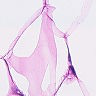
Metastatic tissue present: no